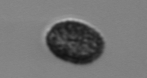
Label: Pseudochattonella_farcimen